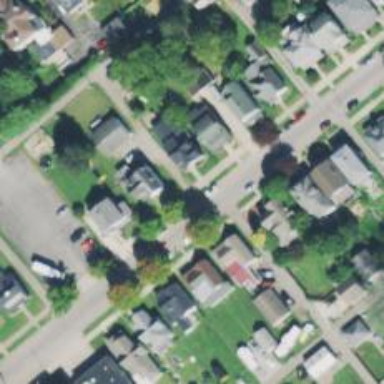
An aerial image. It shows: Alley classified as service road.